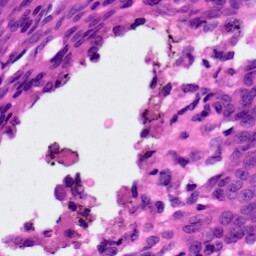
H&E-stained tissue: Ovarian